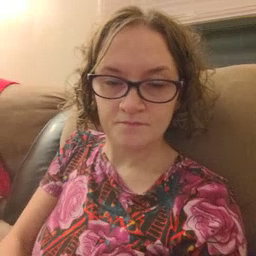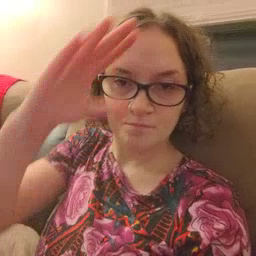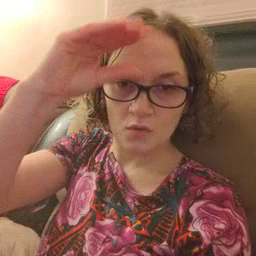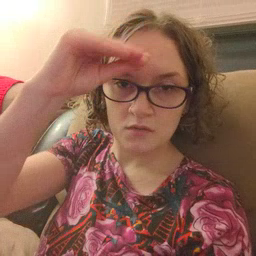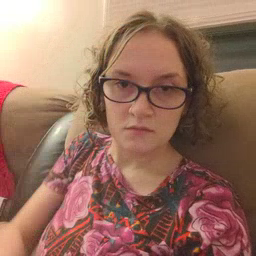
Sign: boy